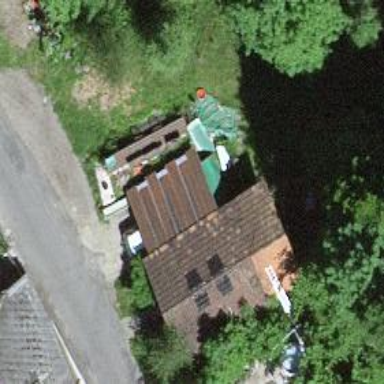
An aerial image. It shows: Barn.